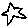
Label: star